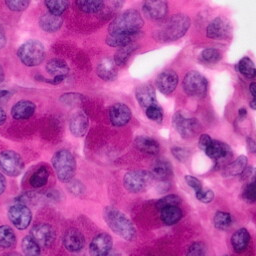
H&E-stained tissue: Pancreatic